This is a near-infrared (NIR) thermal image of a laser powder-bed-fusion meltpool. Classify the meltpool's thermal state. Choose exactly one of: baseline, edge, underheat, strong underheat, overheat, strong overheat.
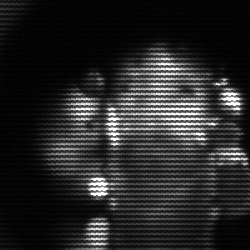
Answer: strong underheat